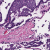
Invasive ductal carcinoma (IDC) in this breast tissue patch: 1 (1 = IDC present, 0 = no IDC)